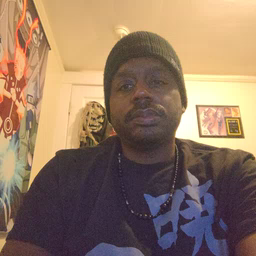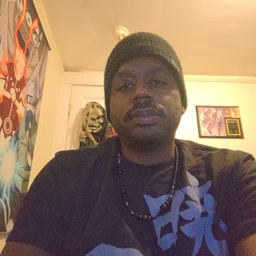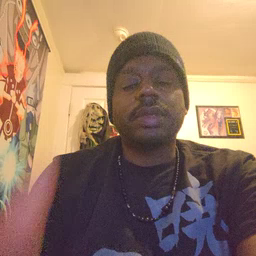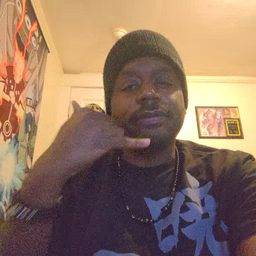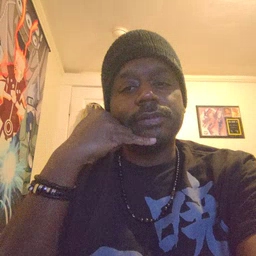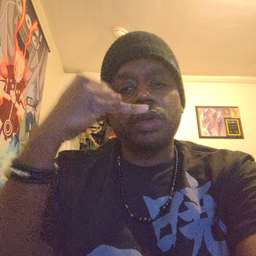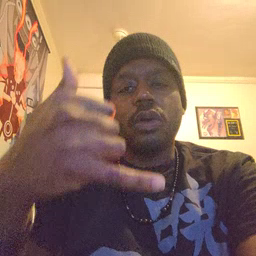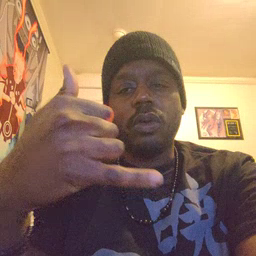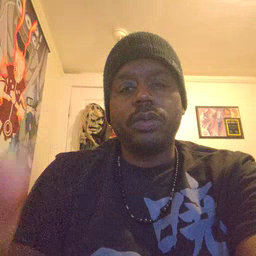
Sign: callonphone